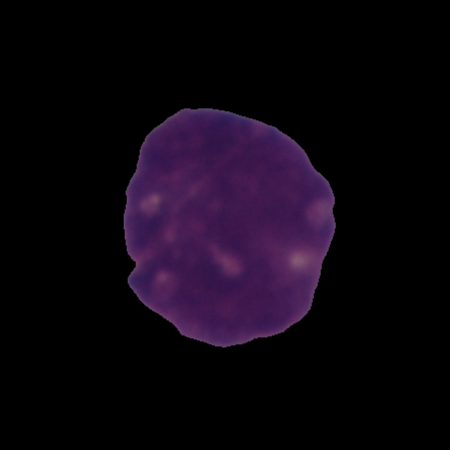
Label: cancer